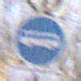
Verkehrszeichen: Busssonderstreifen
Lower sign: EinspurigeFahrzeugeFrei3
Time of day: Midday
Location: Outdoor (Nature)
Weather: Clear
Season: NotSpecified
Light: Natural